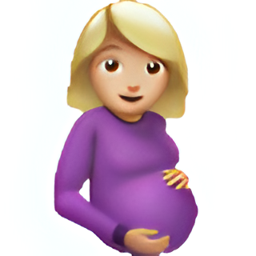
Name: pregnant woman
Emoji: 🤰🏼
Group: People & Body
Sub-group: person-role